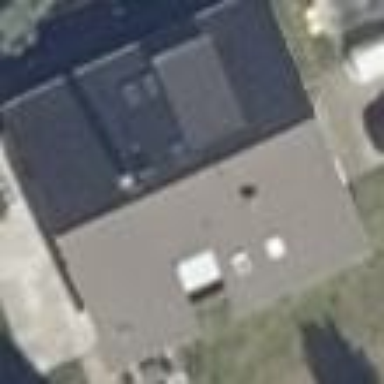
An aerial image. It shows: Simple and straightforward house.